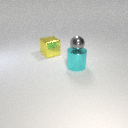
large cyan metal cylinder below small gray metal sphere